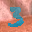
Label: 3